Chest X-ray:
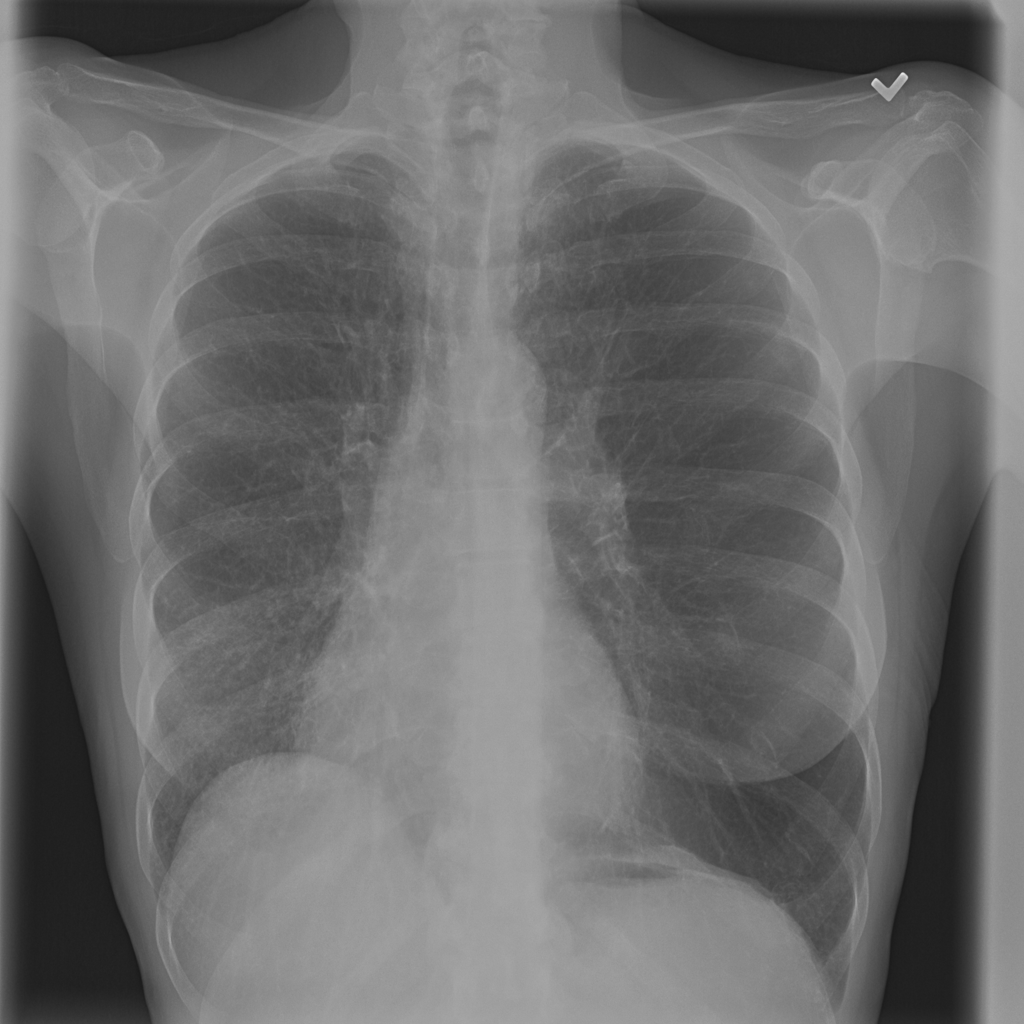
Findings: Emphysema
No abnormal finding: no